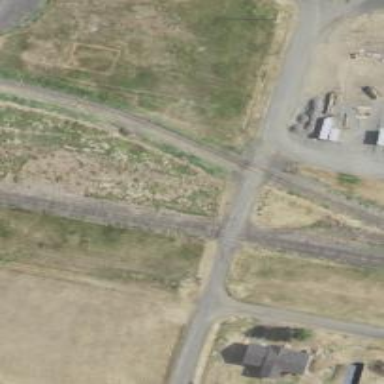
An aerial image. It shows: Railway level crossing.